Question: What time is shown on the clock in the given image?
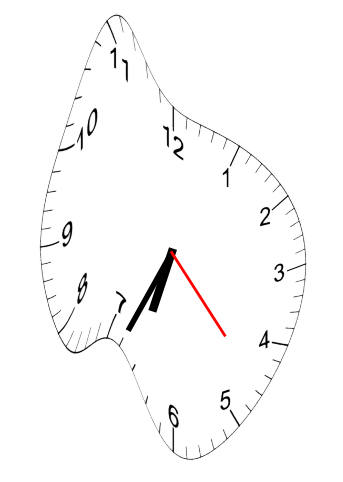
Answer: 06:34:23